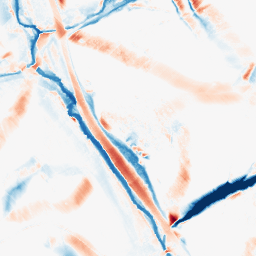
Category: morphological
Decomposition family: morphological_diamond
Decomposition parameters: operation: average
radius: 15
Upsampling method: bicubic
Upsampling parameters: scale: 2
Upsampling scale: 2